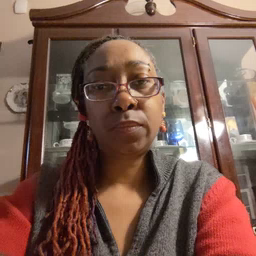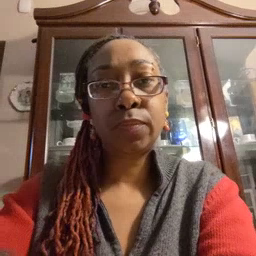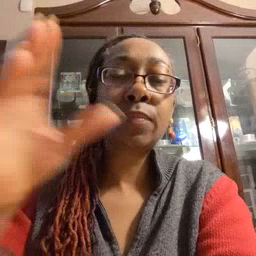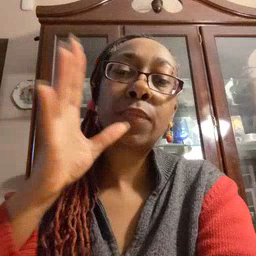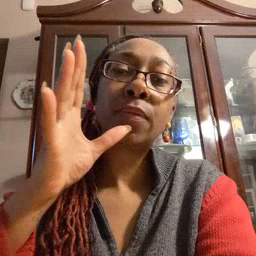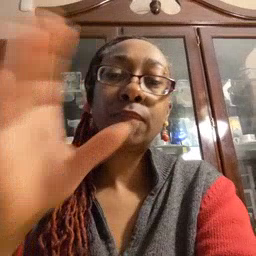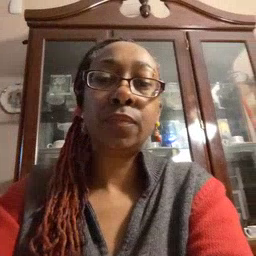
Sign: mom